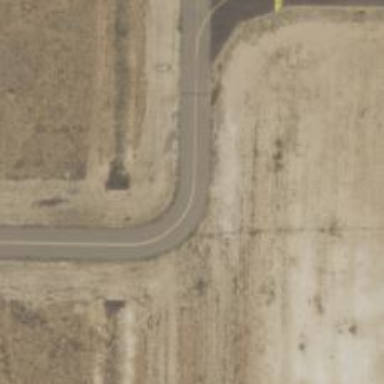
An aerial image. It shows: Image of taxiway at airport.